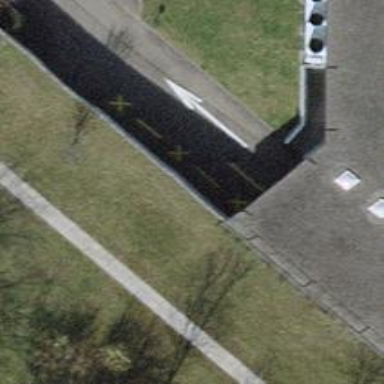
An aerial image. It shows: Asphalt road tunnel designated for service vehicles.